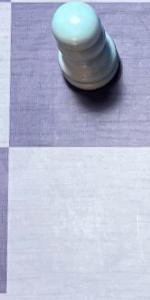
Label: Empty